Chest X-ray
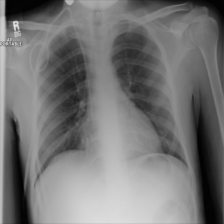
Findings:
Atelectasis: negative
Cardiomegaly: negative
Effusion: negative
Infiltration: negative
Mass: negative
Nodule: negative
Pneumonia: negative
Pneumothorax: negative
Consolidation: negative
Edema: negative
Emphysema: negative
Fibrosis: negative
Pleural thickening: negative
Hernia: negative